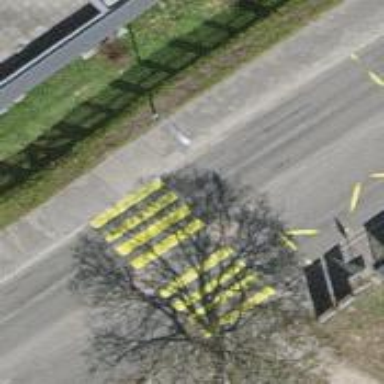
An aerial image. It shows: Marked zebra crossing with visible markings.